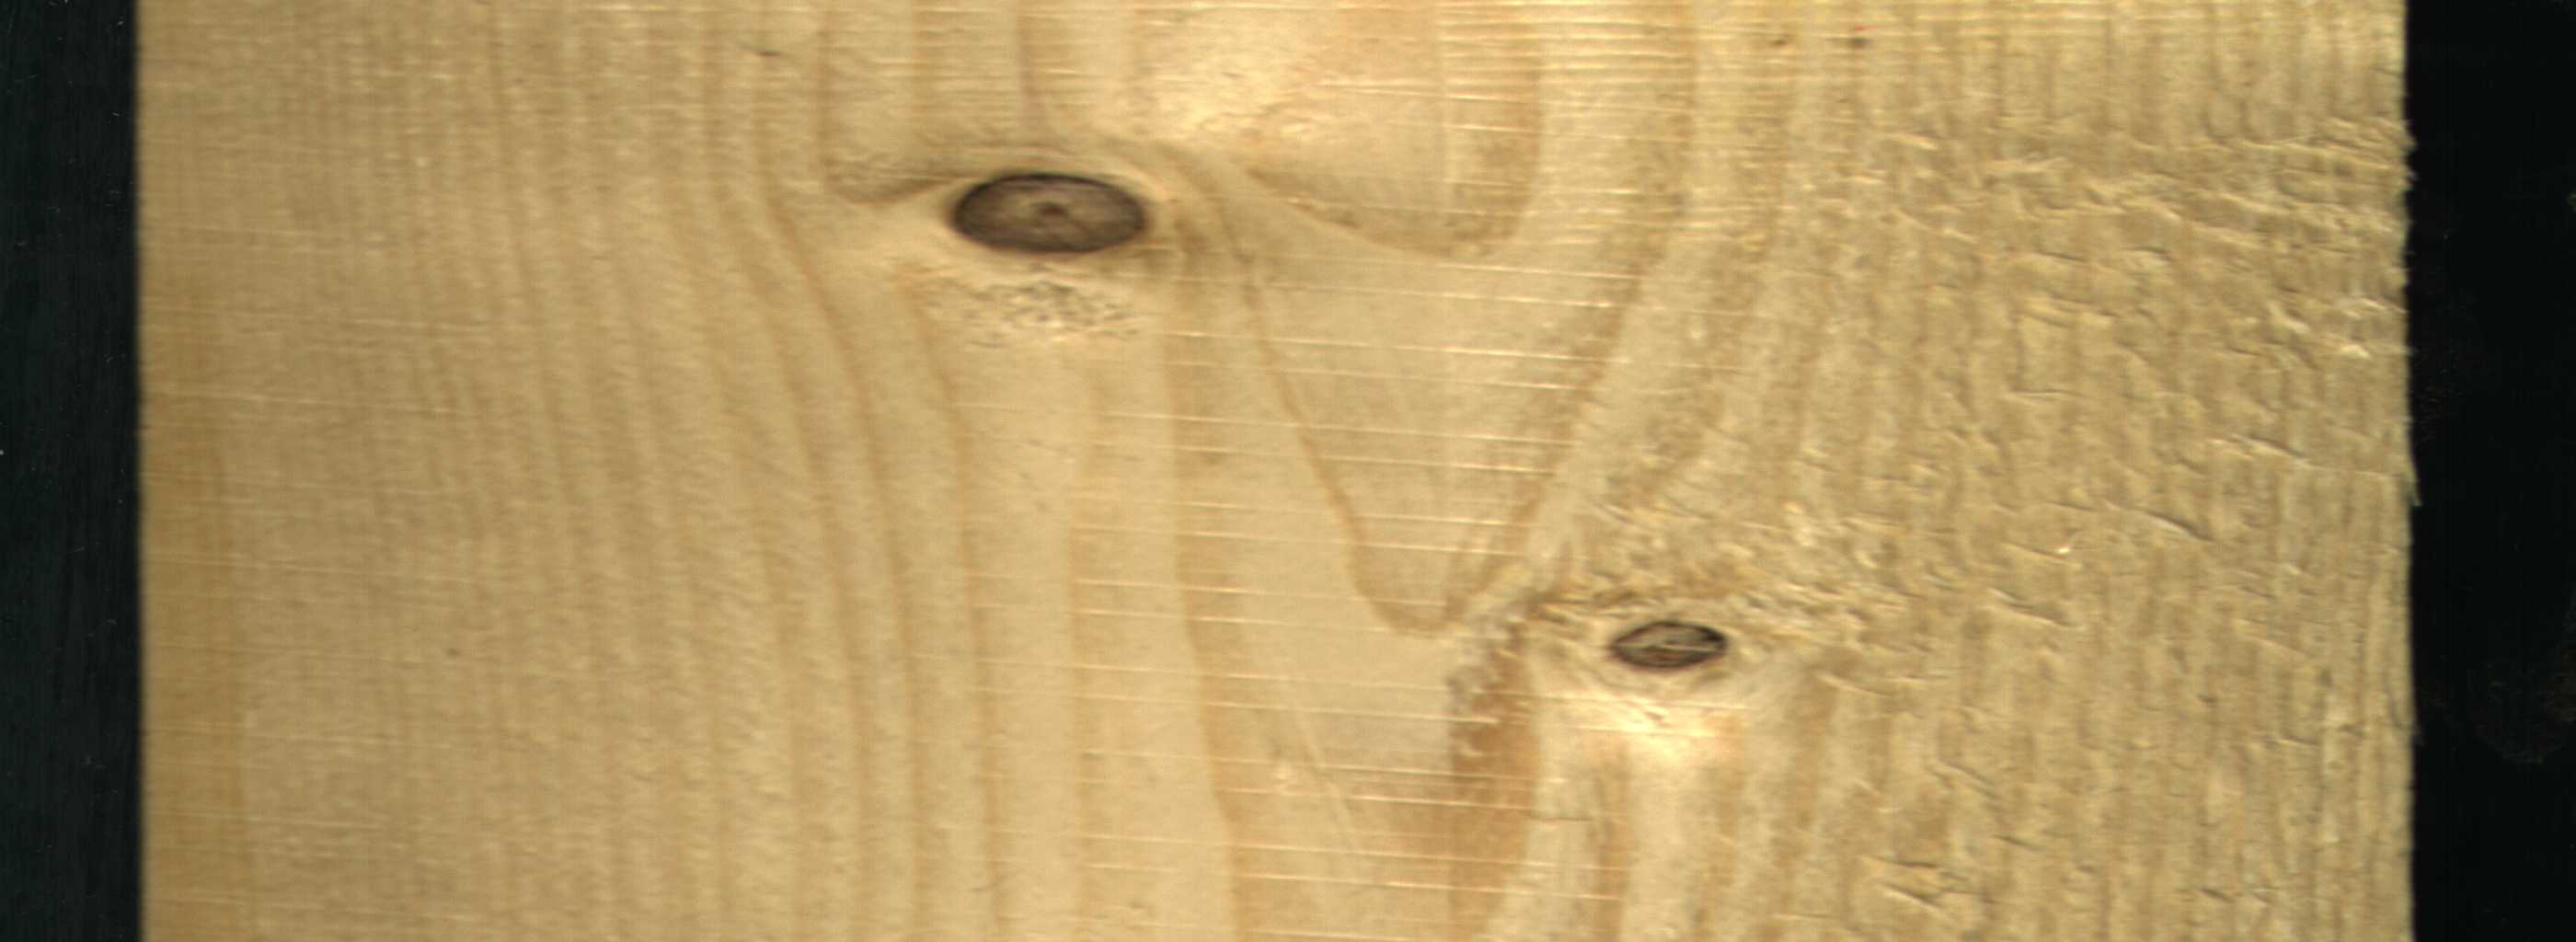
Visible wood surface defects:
Dead_Knot
Live_Knot